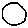
Label: circle